Interaction volume radius: 5 \u00c5
Interaction volume height: 10 \u00c5
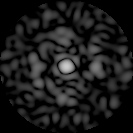
Disorder parameter: 0.8445